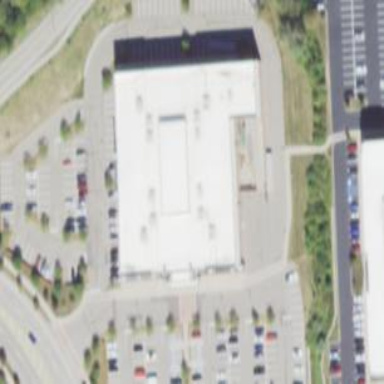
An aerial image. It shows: Building.